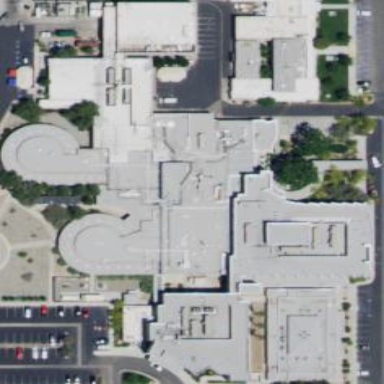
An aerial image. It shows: Hospital building.